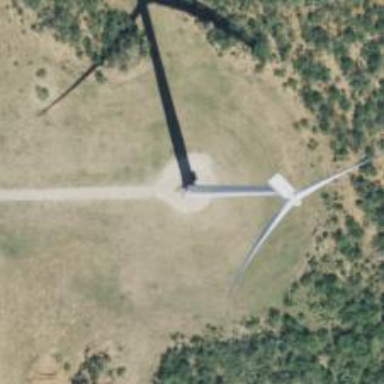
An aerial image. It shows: Wind generator powered by wind. The generator type is horizontal axis and it uses wind turbines.